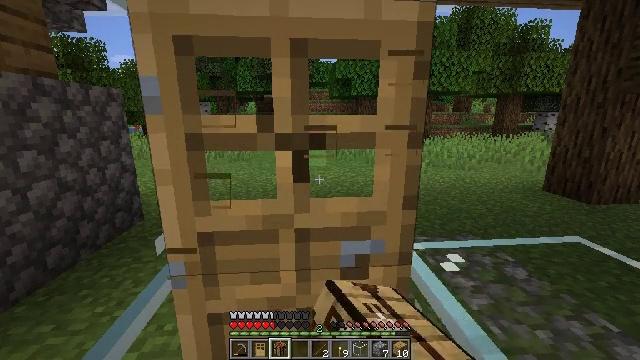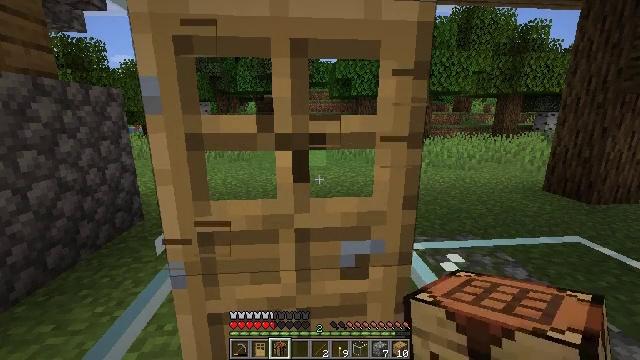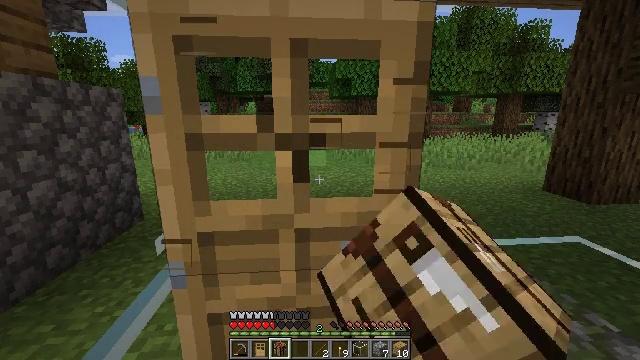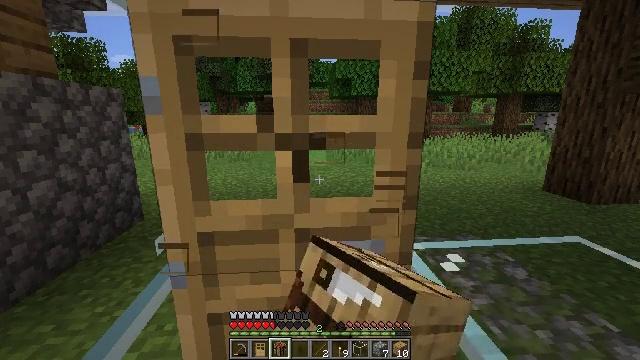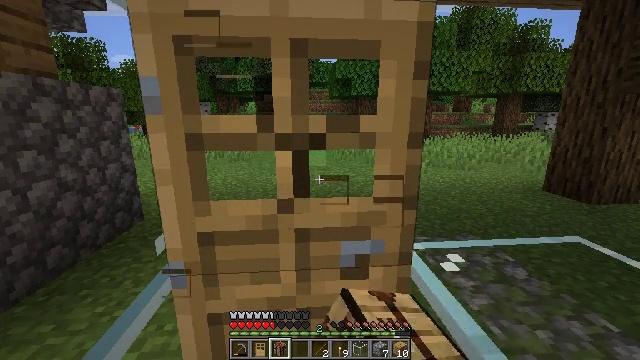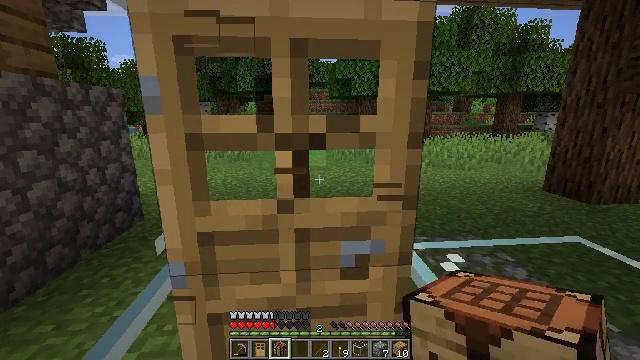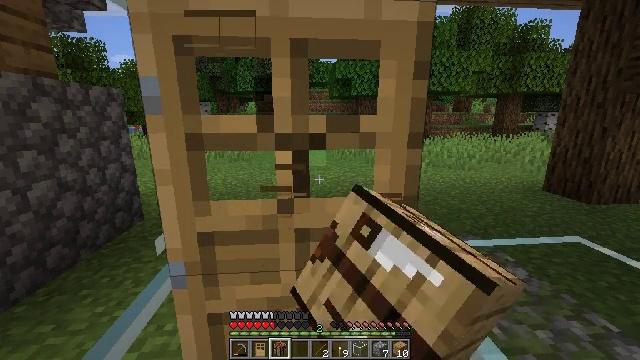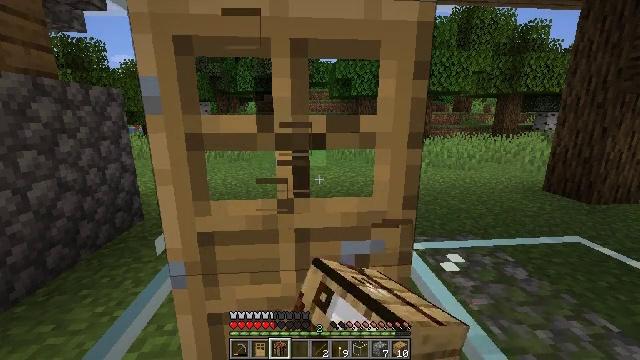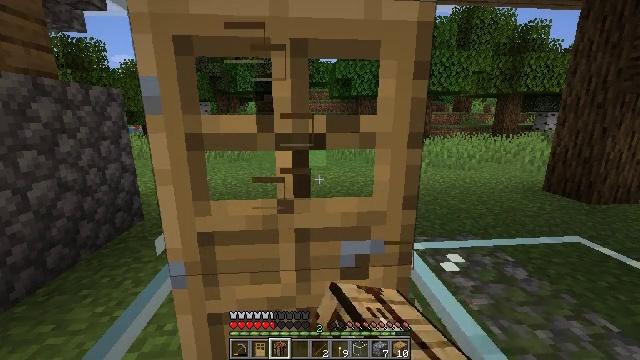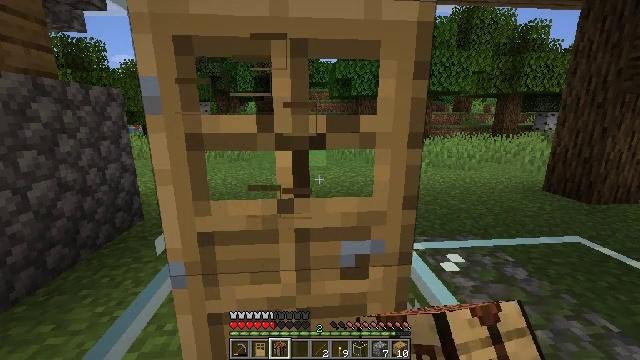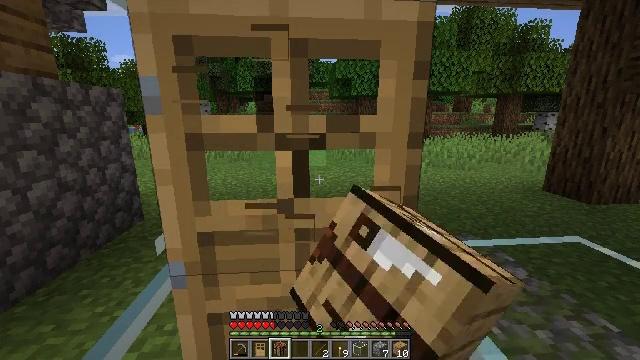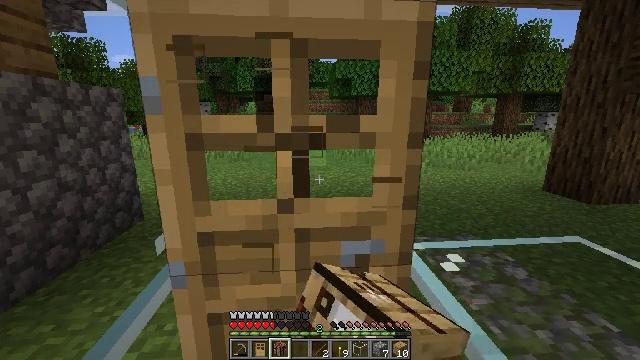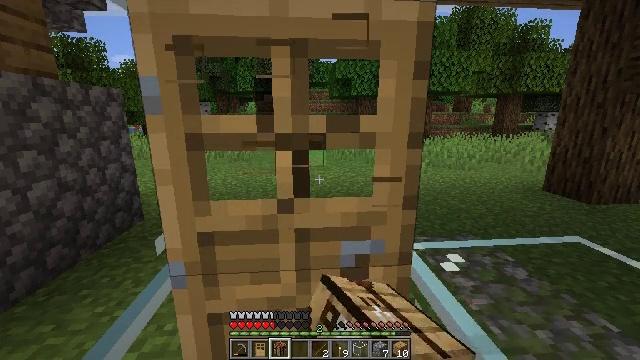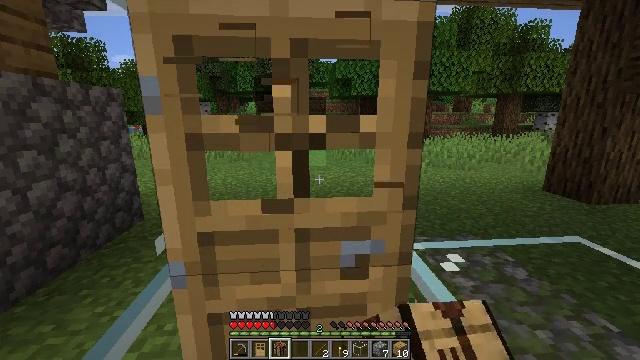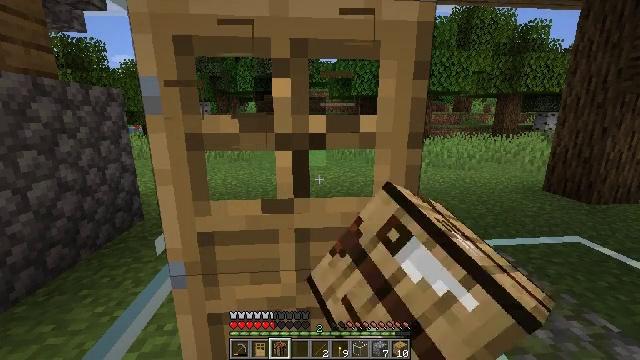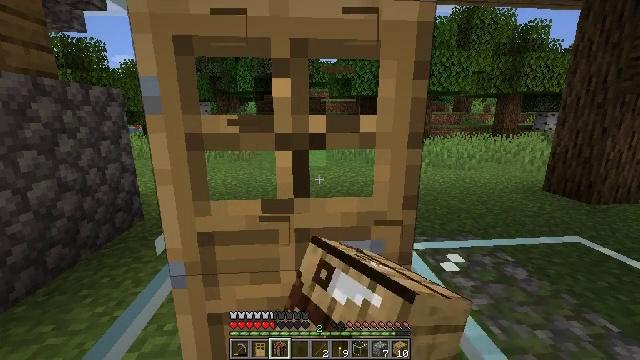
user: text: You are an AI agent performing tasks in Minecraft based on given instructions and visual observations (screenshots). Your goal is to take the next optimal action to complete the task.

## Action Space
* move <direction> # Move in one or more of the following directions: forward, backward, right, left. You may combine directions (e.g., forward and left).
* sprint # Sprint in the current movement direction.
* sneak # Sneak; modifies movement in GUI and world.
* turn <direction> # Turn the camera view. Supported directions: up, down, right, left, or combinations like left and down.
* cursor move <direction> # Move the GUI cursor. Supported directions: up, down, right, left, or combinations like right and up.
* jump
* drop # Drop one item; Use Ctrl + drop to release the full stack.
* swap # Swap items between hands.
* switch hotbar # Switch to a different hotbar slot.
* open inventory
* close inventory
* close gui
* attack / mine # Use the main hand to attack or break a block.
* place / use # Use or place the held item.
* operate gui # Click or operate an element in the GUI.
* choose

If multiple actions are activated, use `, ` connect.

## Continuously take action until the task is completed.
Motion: motion action
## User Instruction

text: Mine the oak door to pick it up.
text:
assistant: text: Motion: attack / mine
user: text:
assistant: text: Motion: attack / mine
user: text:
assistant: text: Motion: attack / mine
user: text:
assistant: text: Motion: attack / mine
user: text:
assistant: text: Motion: attack / mine
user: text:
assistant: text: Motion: attack / mine
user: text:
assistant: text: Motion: attack / mine
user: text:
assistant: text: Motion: attack / mine
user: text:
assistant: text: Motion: attack / mine
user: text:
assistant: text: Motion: attack / mine
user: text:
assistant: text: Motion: attack / mine
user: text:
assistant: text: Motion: attack / mine
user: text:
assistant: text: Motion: attack / mine
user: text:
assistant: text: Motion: attack / mine
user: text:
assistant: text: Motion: attack / mine
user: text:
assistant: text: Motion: attack / mine
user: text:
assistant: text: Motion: attack / mine
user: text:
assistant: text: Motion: attack / mine
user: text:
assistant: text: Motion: attack / mine
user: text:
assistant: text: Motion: attack / mine
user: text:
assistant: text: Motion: attack / mine
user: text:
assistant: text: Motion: attack / mine
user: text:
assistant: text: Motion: attack / mine
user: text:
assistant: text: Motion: attack / mine
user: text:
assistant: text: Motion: attack / mine
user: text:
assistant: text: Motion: attack / mine
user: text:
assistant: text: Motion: attack / mine
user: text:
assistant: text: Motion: attack / mine
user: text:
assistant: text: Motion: attack / mine
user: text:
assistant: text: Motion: attack / mine